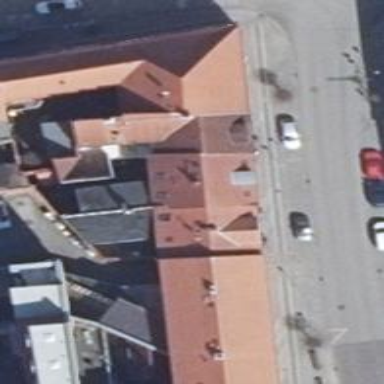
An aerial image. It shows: Bakery.